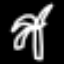
Label: palm tree